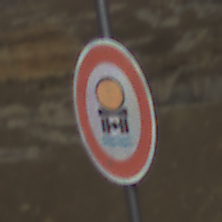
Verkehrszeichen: VerbotFahrzeugeWassergefaehrdenderLadung
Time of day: MorningAfternoon
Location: Outdoor (Nature)
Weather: Clear
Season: NotSpecified
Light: Natural